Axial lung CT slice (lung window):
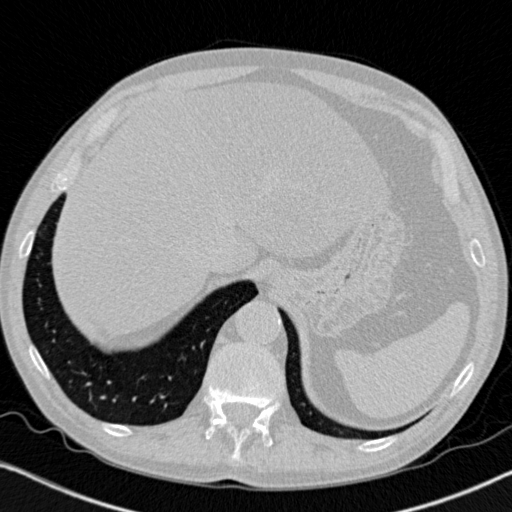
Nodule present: no